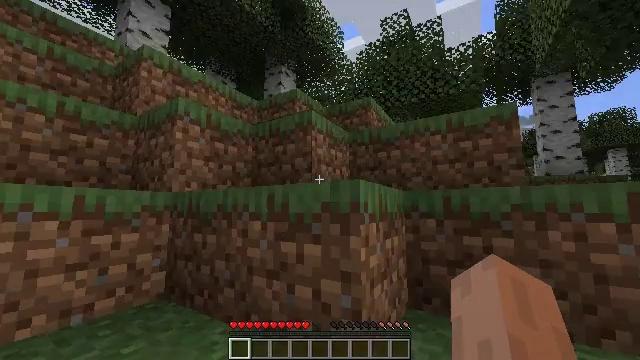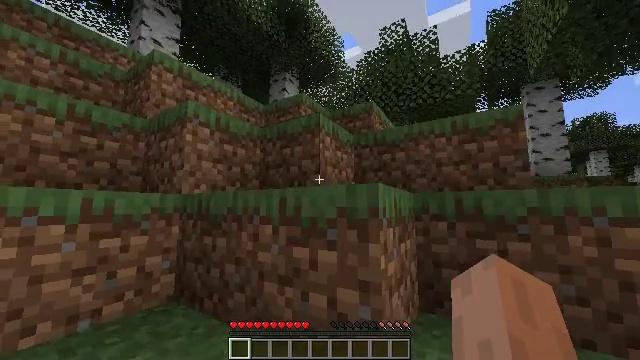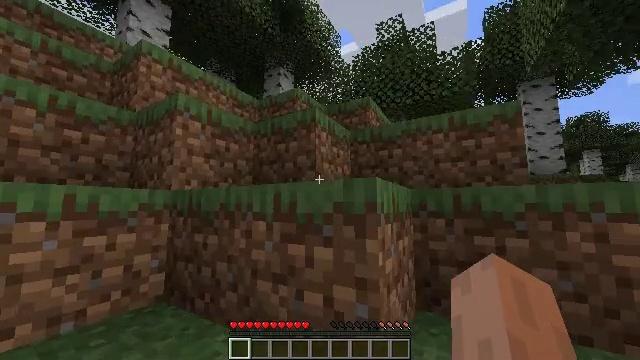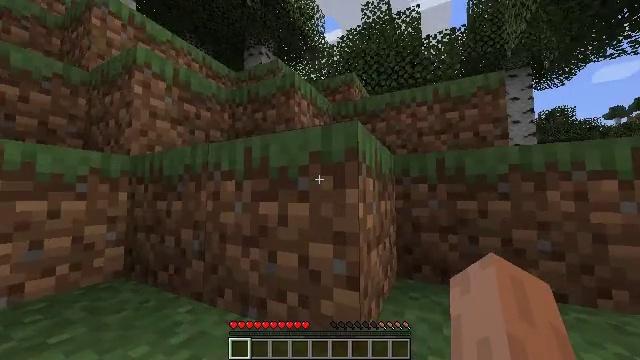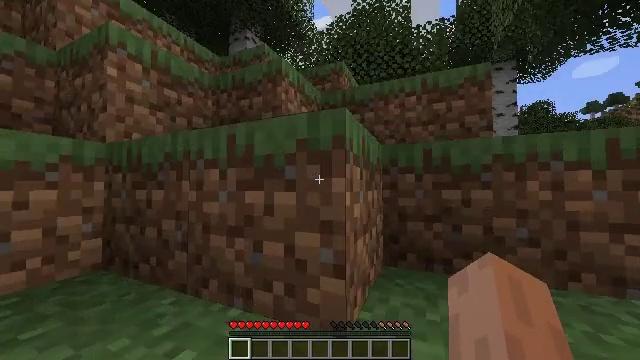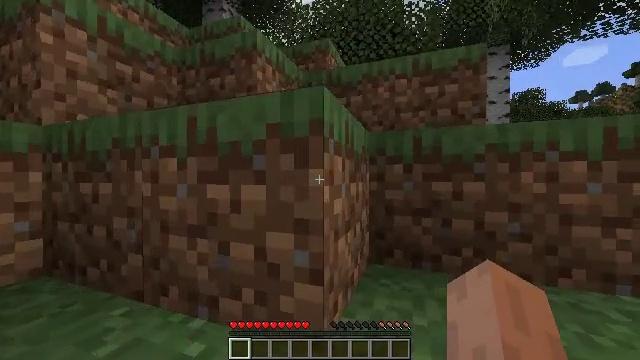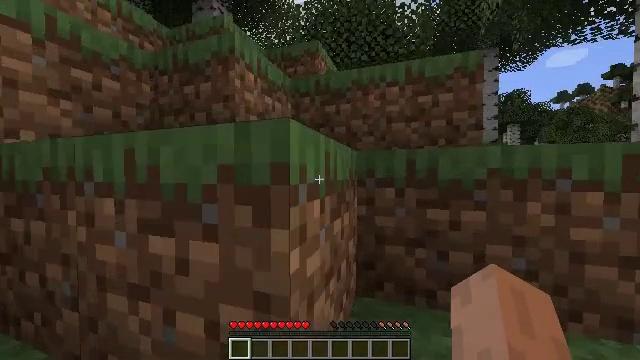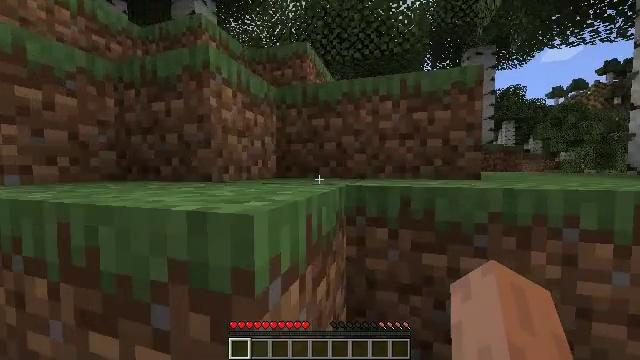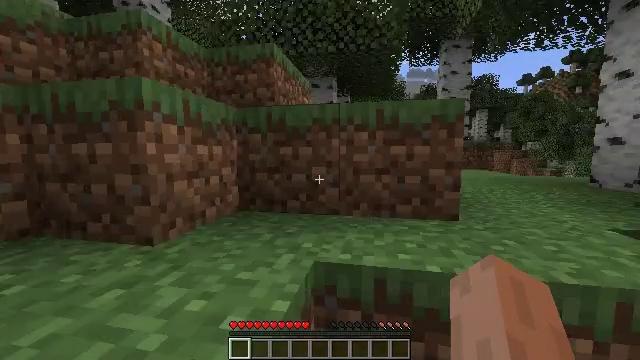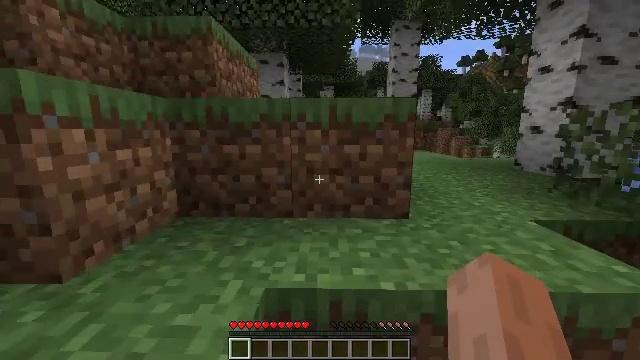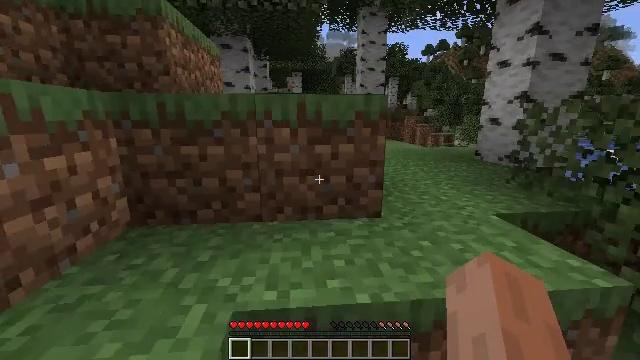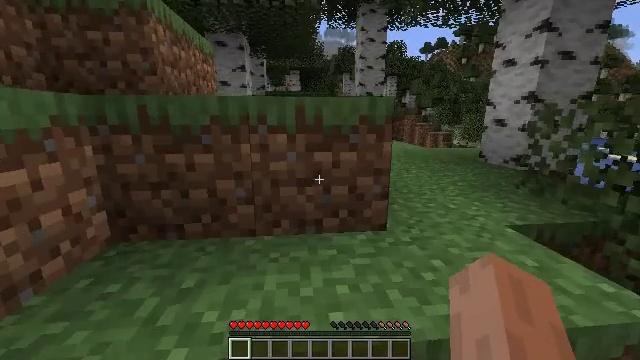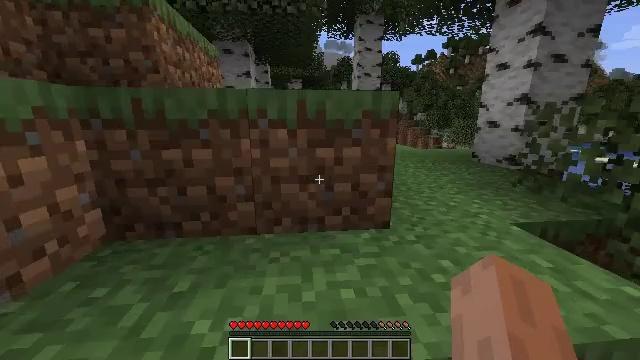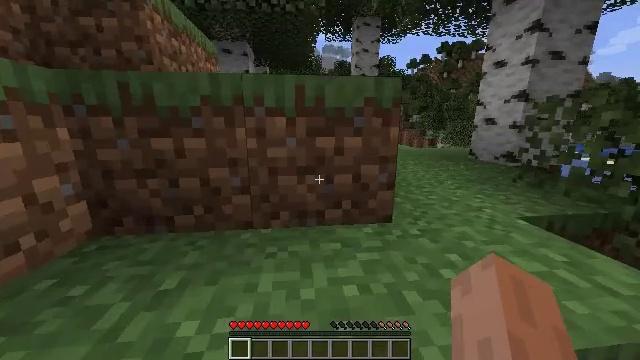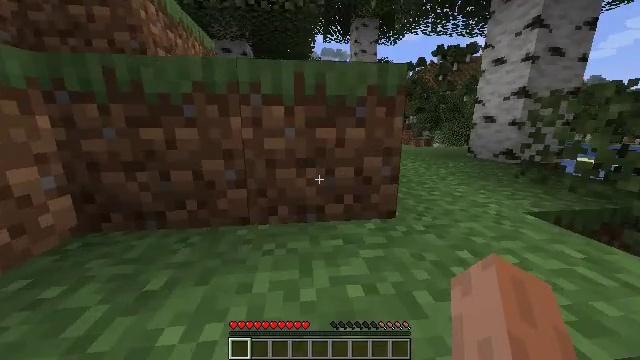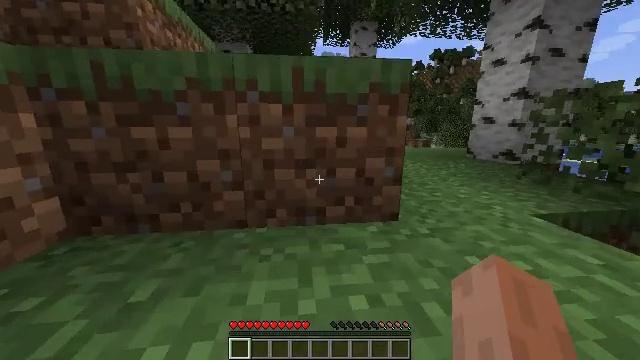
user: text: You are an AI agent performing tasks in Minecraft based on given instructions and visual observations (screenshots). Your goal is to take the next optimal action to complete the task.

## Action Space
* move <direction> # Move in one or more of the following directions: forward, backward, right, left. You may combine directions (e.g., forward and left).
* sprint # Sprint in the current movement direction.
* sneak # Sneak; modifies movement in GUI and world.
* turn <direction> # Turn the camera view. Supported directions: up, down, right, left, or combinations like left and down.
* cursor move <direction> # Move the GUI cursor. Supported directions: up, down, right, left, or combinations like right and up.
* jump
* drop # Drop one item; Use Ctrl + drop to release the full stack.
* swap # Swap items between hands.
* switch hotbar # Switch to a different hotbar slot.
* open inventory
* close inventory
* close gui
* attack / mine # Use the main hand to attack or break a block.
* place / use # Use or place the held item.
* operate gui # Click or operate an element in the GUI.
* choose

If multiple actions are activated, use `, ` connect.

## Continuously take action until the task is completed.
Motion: motion action
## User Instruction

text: Harvest the peony for decoration.
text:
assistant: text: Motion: move forward, sprint, jump
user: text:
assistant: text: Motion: move forward, sprint, turn right, jump
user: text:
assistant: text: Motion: move forward, sprint, turn right and down, jump
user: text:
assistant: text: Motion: move forward, sprint, turn right and down, jump
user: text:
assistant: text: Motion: move forward, sprint, turn right and down, jump
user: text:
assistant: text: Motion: move forward, sprint, turn right, jump
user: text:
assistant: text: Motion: move forward, sprint, turn right and down, jump
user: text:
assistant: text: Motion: move forward, sprint, turn right and down, jump
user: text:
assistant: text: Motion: move forward, sprint, turn right and down, jump
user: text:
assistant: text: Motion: move forward, sprint, turn right and down, jump
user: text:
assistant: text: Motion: move forward, sprint, jump
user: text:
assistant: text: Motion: move forward, sprint, jump
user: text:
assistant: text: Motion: move forward, sprint, jump
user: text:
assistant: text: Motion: move forward, sprint, jump
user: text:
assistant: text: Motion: move forward, sprint, jump
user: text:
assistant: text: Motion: move forward, sprint, jump
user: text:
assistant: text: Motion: move forward, sprint, turn left and down, jump
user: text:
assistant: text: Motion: move forward, sprint, turn left and down, jump
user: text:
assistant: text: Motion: move forward, sprint, turn down, jump
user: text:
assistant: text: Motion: move forward, sprint, turn down, jump
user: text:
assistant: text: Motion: move forward, sprint, jump
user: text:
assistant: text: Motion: move forward, sprint, jump
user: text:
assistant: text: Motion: move forward, sprint, jump
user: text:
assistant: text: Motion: move forward, sprint, jump
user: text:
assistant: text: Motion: move forward, sprint, jump
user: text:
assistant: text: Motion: move forward, sprint, jump
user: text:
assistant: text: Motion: move forward, sprint, jump
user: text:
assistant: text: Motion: move forward, sprint, jump
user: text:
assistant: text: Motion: move forward, sprint, jump
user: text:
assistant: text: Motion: move forward, sprint, jump